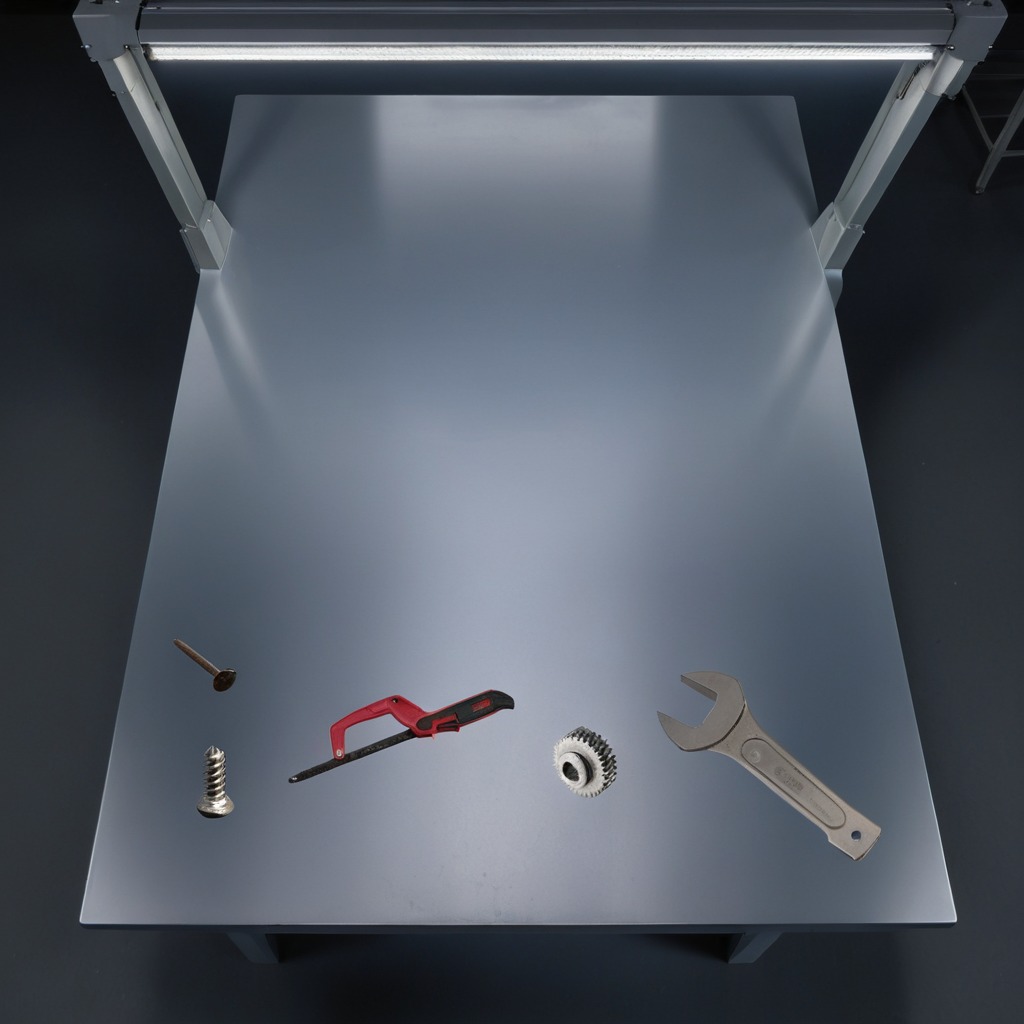
A steel gear with teeth, a metal machine screw, an iron nail, a handheld metal saw, and a wrench are lying on a clean empty table in the evening.